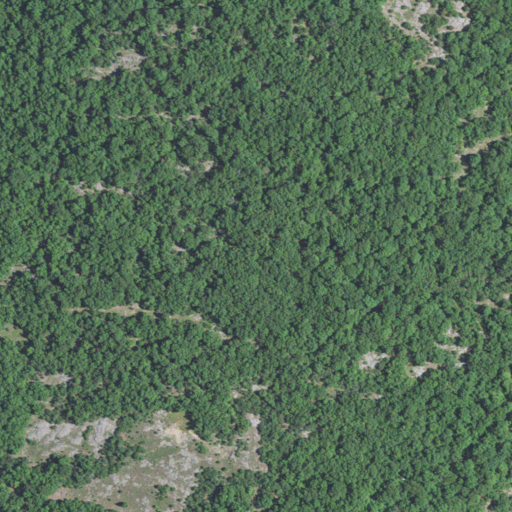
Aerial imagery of mountain in Missouri named Cord Wood Hill containing deciduous forest and grassland